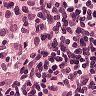
Metastatic tissue present: no